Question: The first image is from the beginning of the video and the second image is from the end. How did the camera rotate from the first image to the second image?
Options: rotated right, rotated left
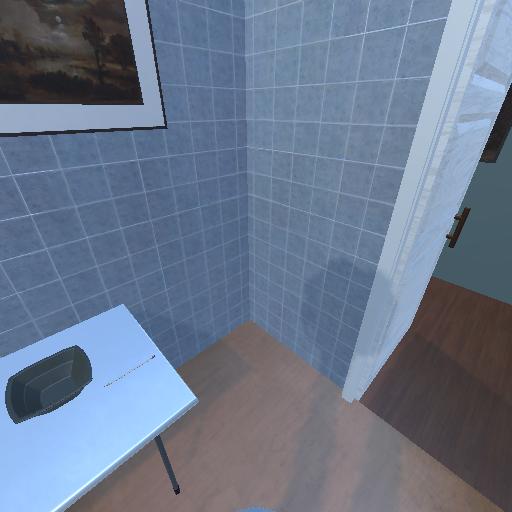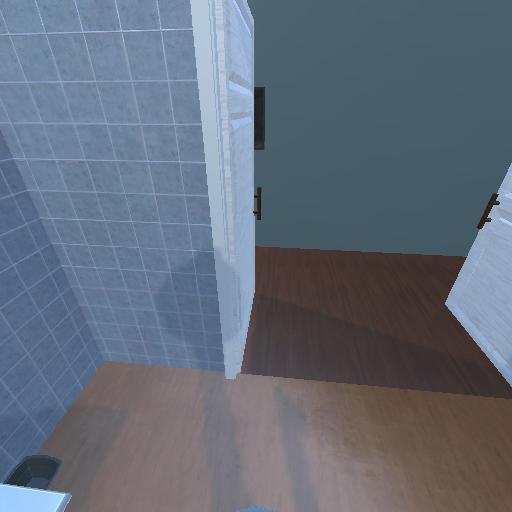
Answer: rotated right